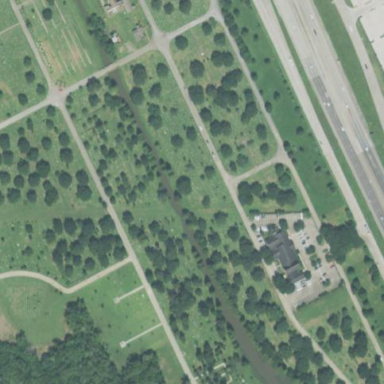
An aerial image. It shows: Cemetery.